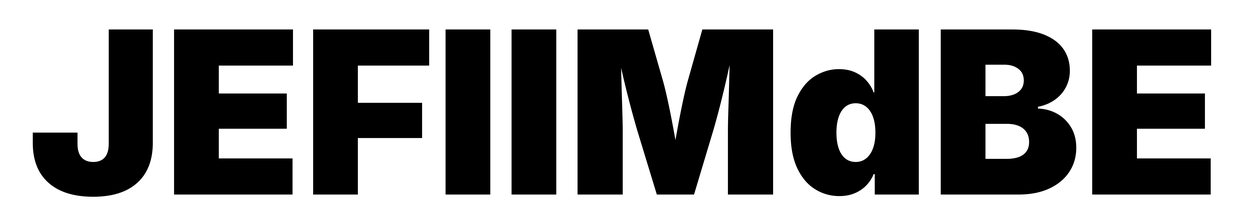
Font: Inter_Black